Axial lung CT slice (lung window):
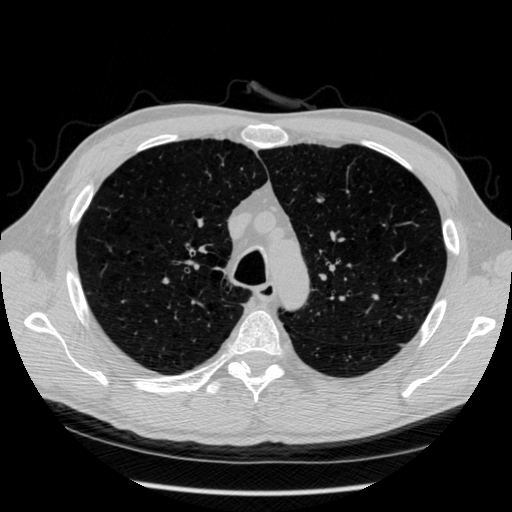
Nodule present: no